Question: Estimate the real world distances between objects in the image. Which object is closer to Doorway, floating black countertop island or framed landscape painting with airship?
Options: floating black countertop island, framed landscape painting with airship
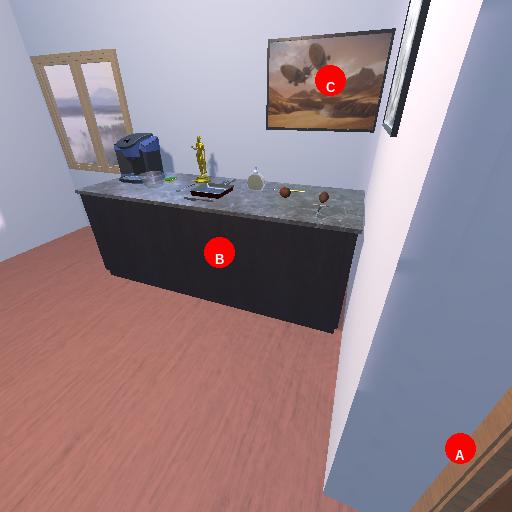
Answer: floating black countertop island